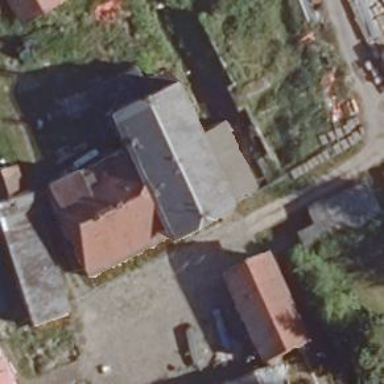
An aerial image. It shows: Building with half-hipped roof.